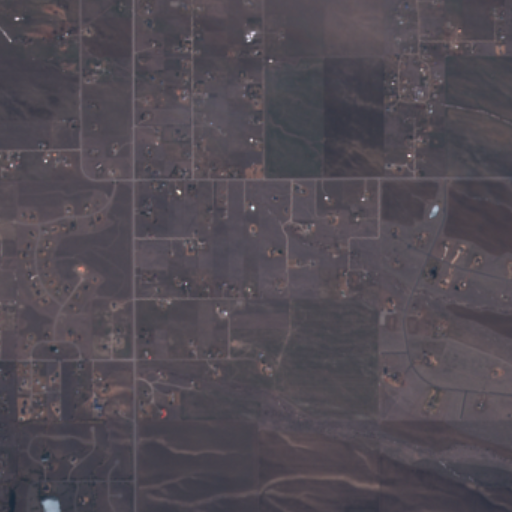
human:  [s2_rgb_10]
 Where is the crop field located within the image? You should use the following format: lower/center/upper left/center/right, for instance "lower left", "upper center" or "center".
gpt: The crop field is located in the upper left of the image.
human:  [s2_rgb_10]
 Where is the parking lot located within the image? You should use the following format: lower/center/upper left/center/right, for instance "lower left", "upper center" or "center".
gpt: There is no parking lot in the image.